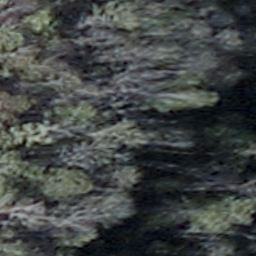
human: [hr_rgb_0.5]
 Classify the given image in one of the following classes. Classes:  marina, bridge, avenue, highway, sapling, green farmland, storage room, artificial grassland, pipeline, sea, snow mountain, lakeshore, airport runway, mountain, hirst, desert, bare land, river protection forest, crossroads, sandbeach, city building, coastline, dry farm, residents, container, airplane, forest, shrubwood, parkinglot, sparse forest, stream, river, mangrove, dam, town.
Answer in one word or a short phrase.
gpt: shrubwood